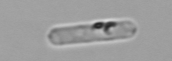
Label: Dactyliosolen_fragilissimus